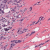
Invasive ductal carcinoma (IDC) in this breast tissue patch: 1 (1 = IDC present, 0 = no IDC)